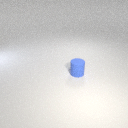
small blue rubber cylinder